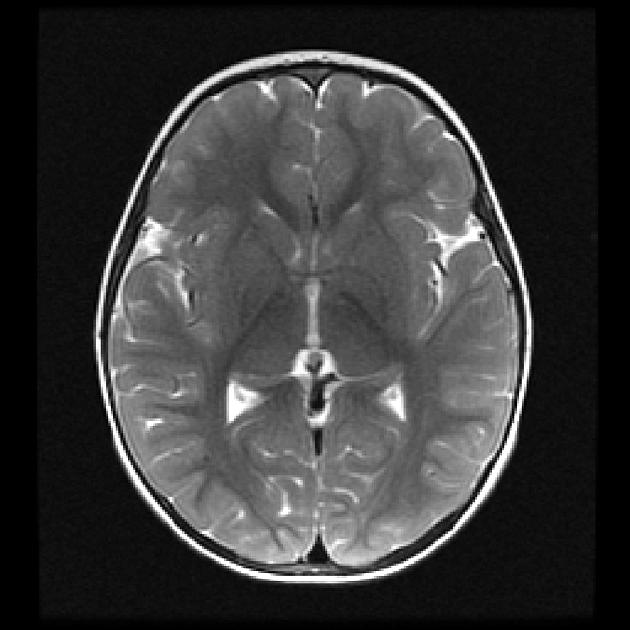
Label: notumor